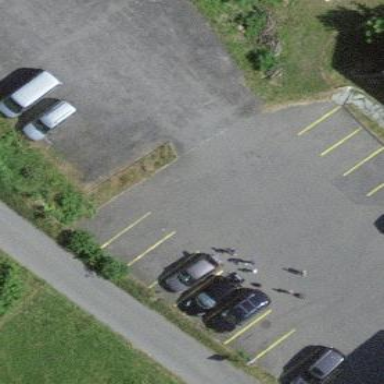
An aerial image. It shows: Paved parking area.